Interaction volume radius: 5 \u00c5
Interaction volume height: 10 \u00c5
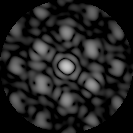
Disorder parameter: 0.4559